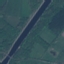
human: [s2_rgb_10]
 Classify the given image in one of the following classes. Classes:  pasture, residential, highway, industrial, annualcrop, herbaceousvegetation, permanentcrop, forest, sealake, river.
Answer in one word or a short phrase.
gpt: River